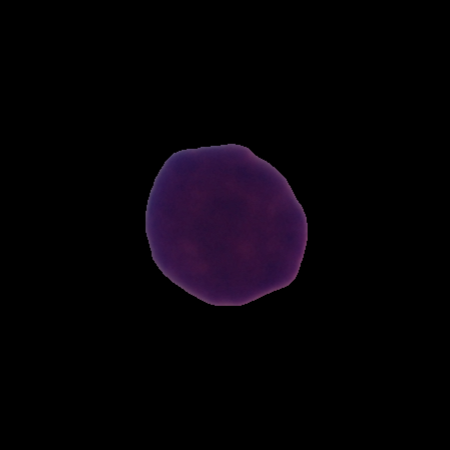
Label: healthy